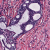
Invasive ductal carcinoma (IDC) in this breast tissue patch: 1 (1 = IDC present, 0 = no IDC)